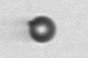
Label: bead